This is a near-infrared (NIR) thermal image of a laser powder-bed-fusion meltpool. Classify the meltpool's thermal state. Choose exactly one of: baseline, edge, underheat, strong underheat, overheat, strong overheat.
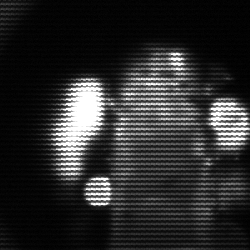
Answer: strong underheat